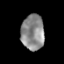
Tissue: prostate
Cell type: Epithelial cells
Senescence score: 0.3389
Nuclear area (px): 796
Mean DAPI intensity: 140.506